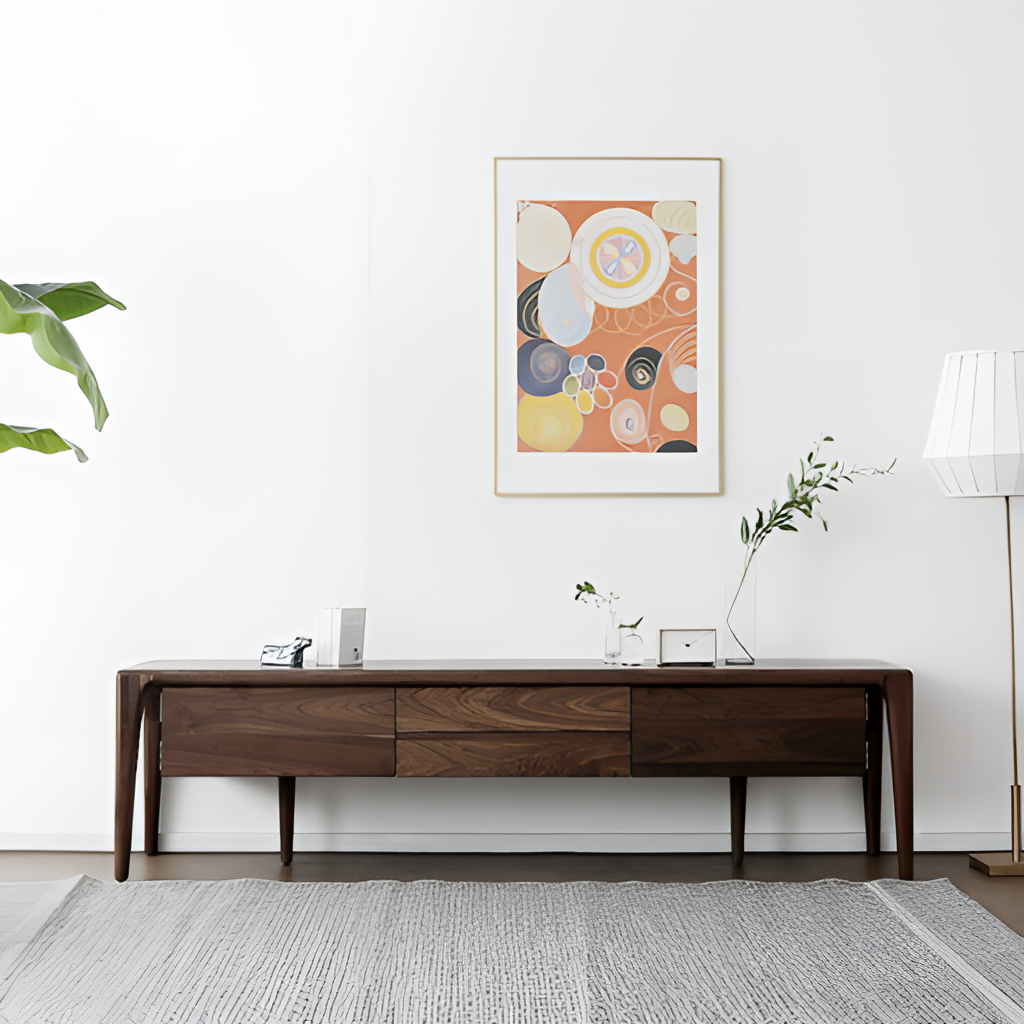
living room, dark brown wood entertainment console, wood flooring, with plank pattern, modern, paint wallpaper, with solid pattern